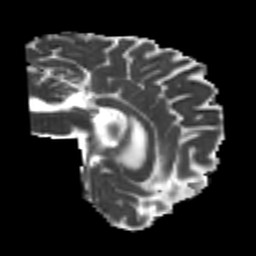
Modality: MD
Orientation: sagittal
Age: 22
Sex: male
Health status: healthy
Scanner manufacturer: philips
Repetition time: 7.386 s
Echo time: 0.08599 s